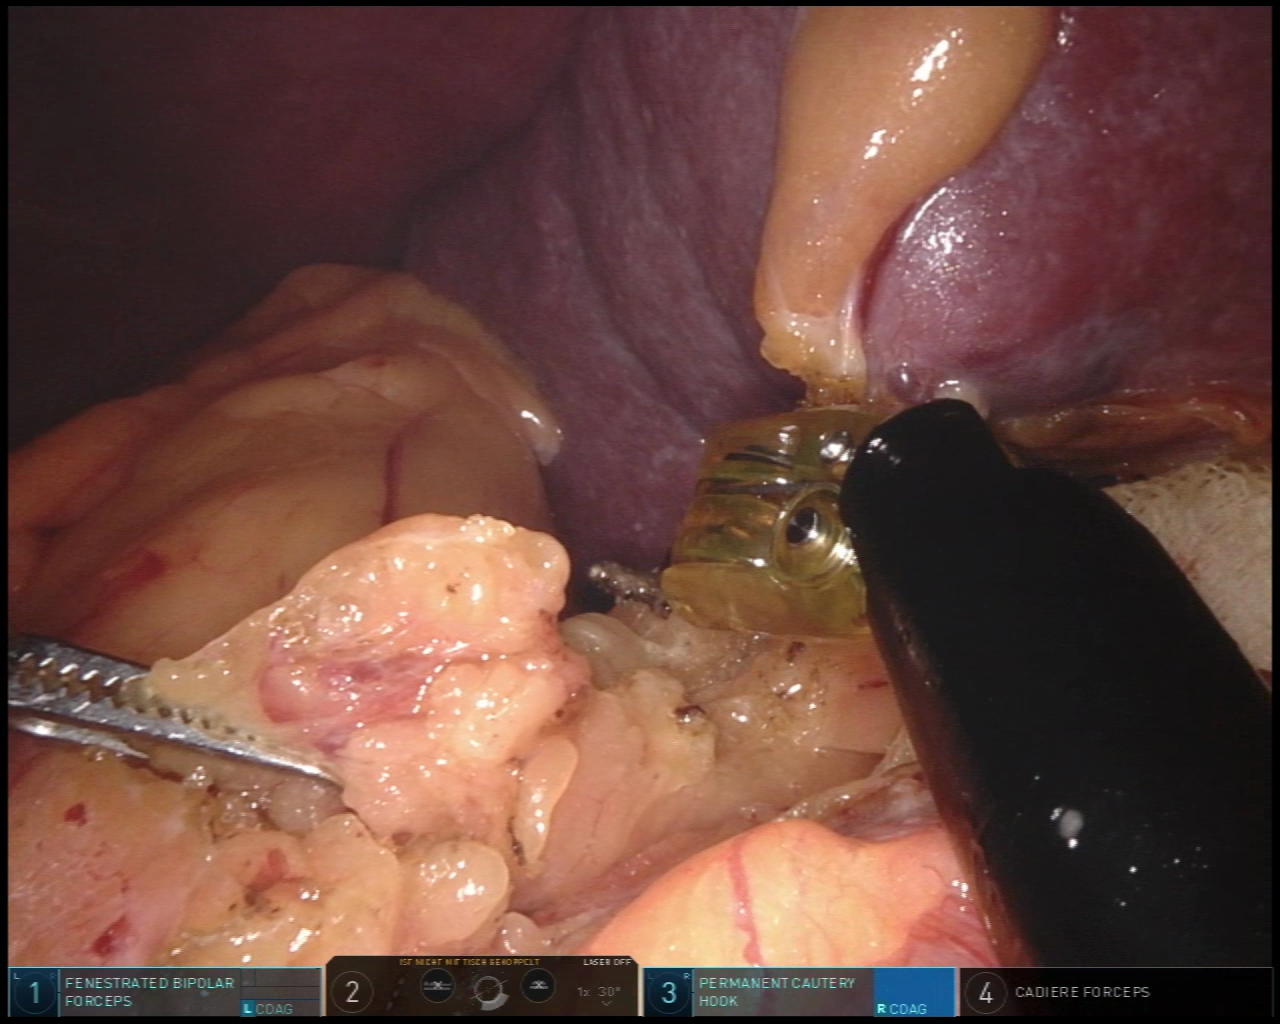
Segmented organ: spleen
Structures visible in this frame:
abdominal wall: yes
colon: no
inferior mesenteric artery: no
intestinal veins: no
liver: no
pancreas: no
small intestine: no
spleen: yes
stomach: no
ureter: no
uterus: no
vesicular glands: no